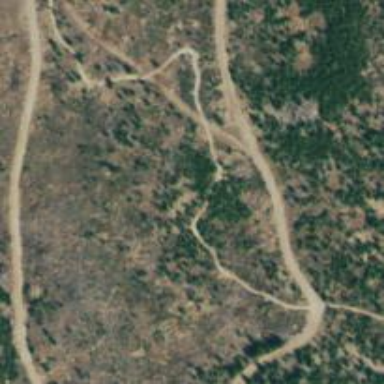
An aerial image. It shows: Backcountry cycleway for cycling.